Field crop: maize
Growth stage: 2
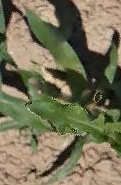
Species: maize